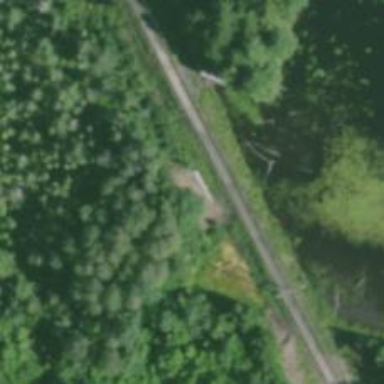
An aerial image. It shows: Abandoned railway bridge.